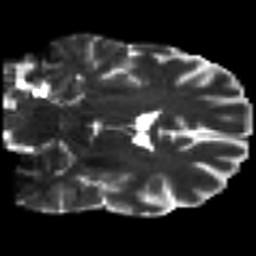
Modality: T2w
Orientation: coronal
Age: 41
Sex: male
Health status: ill
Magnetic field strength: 3 T
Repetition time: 9 s
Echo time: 0.093 s